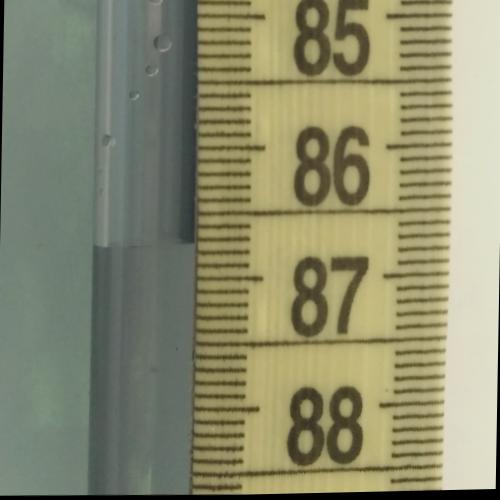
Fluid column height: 86.7 cm